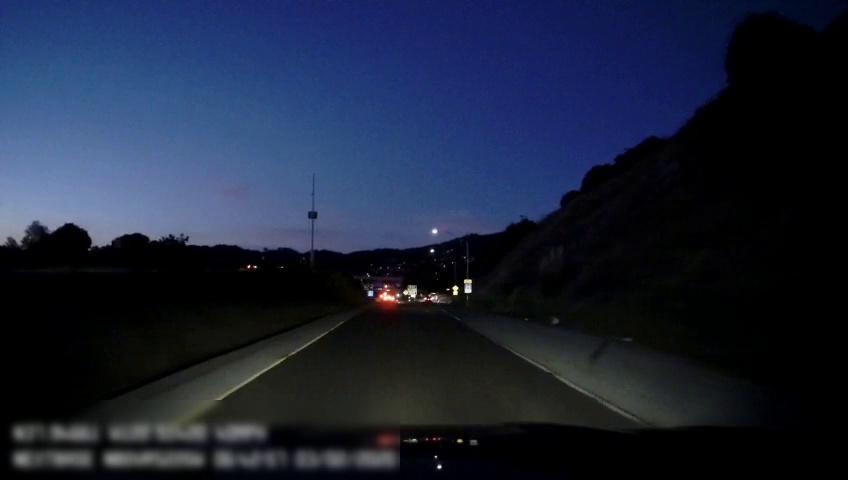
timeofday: Night
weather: Other
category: Drivable Space
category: Lanes | Current Lane
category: Lanes | Alternate Lane
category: Traffic | Signs